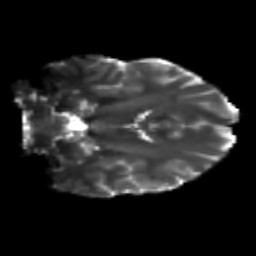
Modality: T2w
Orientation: coronal
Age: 21
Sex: male
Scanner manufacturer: siemens
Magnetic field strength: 3 T
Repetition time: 3.5 s
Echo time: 0.113 s